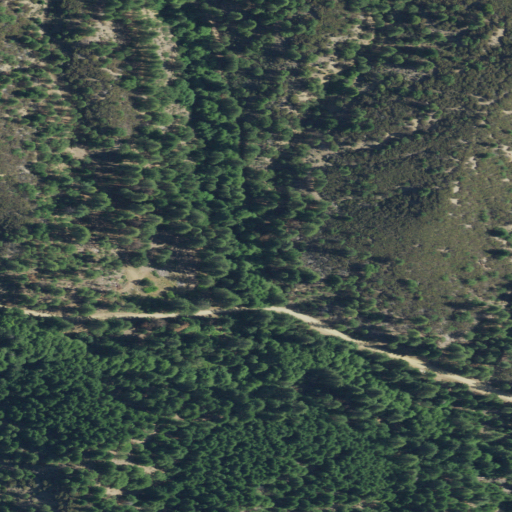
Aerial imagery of valley in California named Jakes Gulch containing shrub, evergreen forest, mixed forest, open development, woody wetlands, and low intensity development